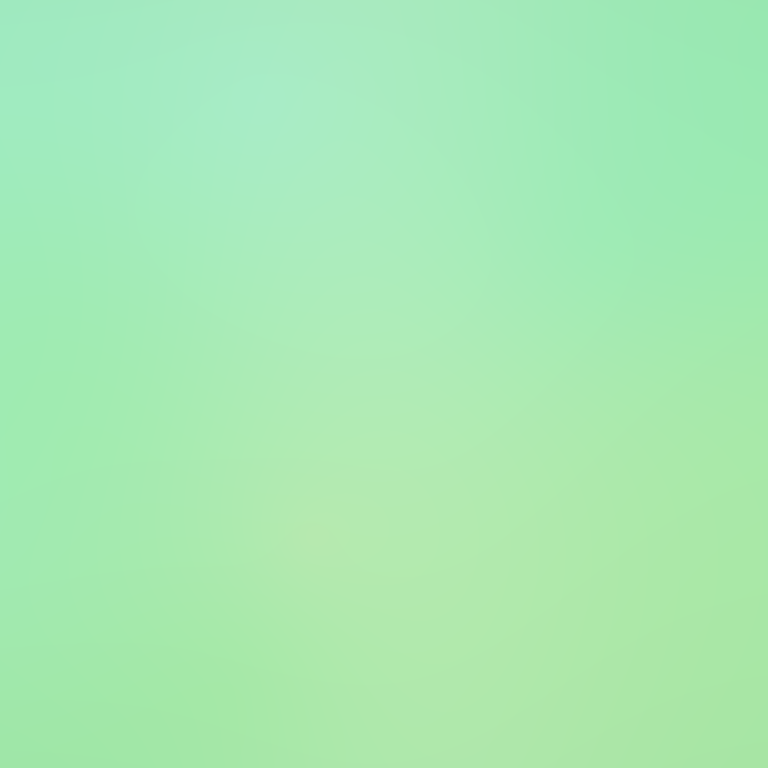
Abstract light effect, smooth gradient from soft mint to pale green, calm atmosphere, diffuse light, no room, no furniture, no objects.